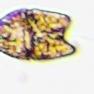
Label: Akashiwo